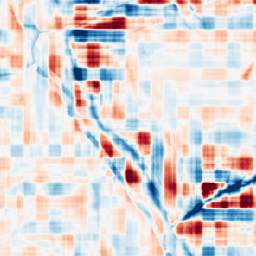
Category: wavelet
Decomposition family: wavelet_reverse_biorthogonal
Decomposition parameters: wavelet: rbio3.5
level: 5
Upsampling method: sinc_blackman
Upsampling parameters: scale: 2
kernel_size: 16
Upsampling scale: 2